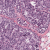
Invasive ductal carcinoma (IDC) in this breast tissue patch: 0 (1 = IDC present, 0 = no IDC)